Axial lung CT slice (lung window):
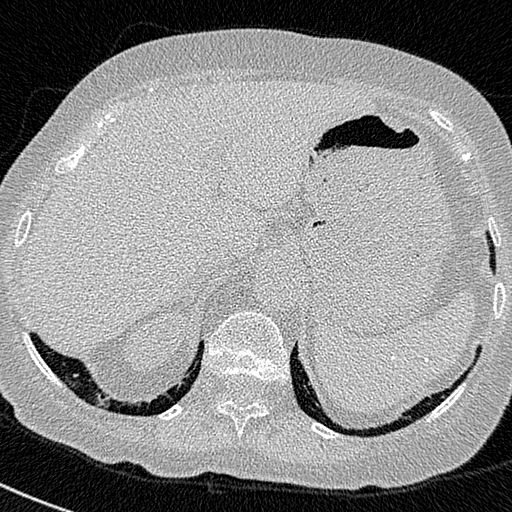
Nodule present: no